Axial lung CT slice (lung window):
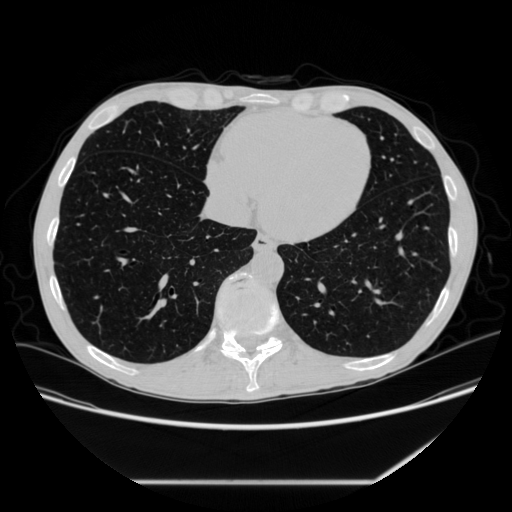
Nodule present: no